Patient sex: F
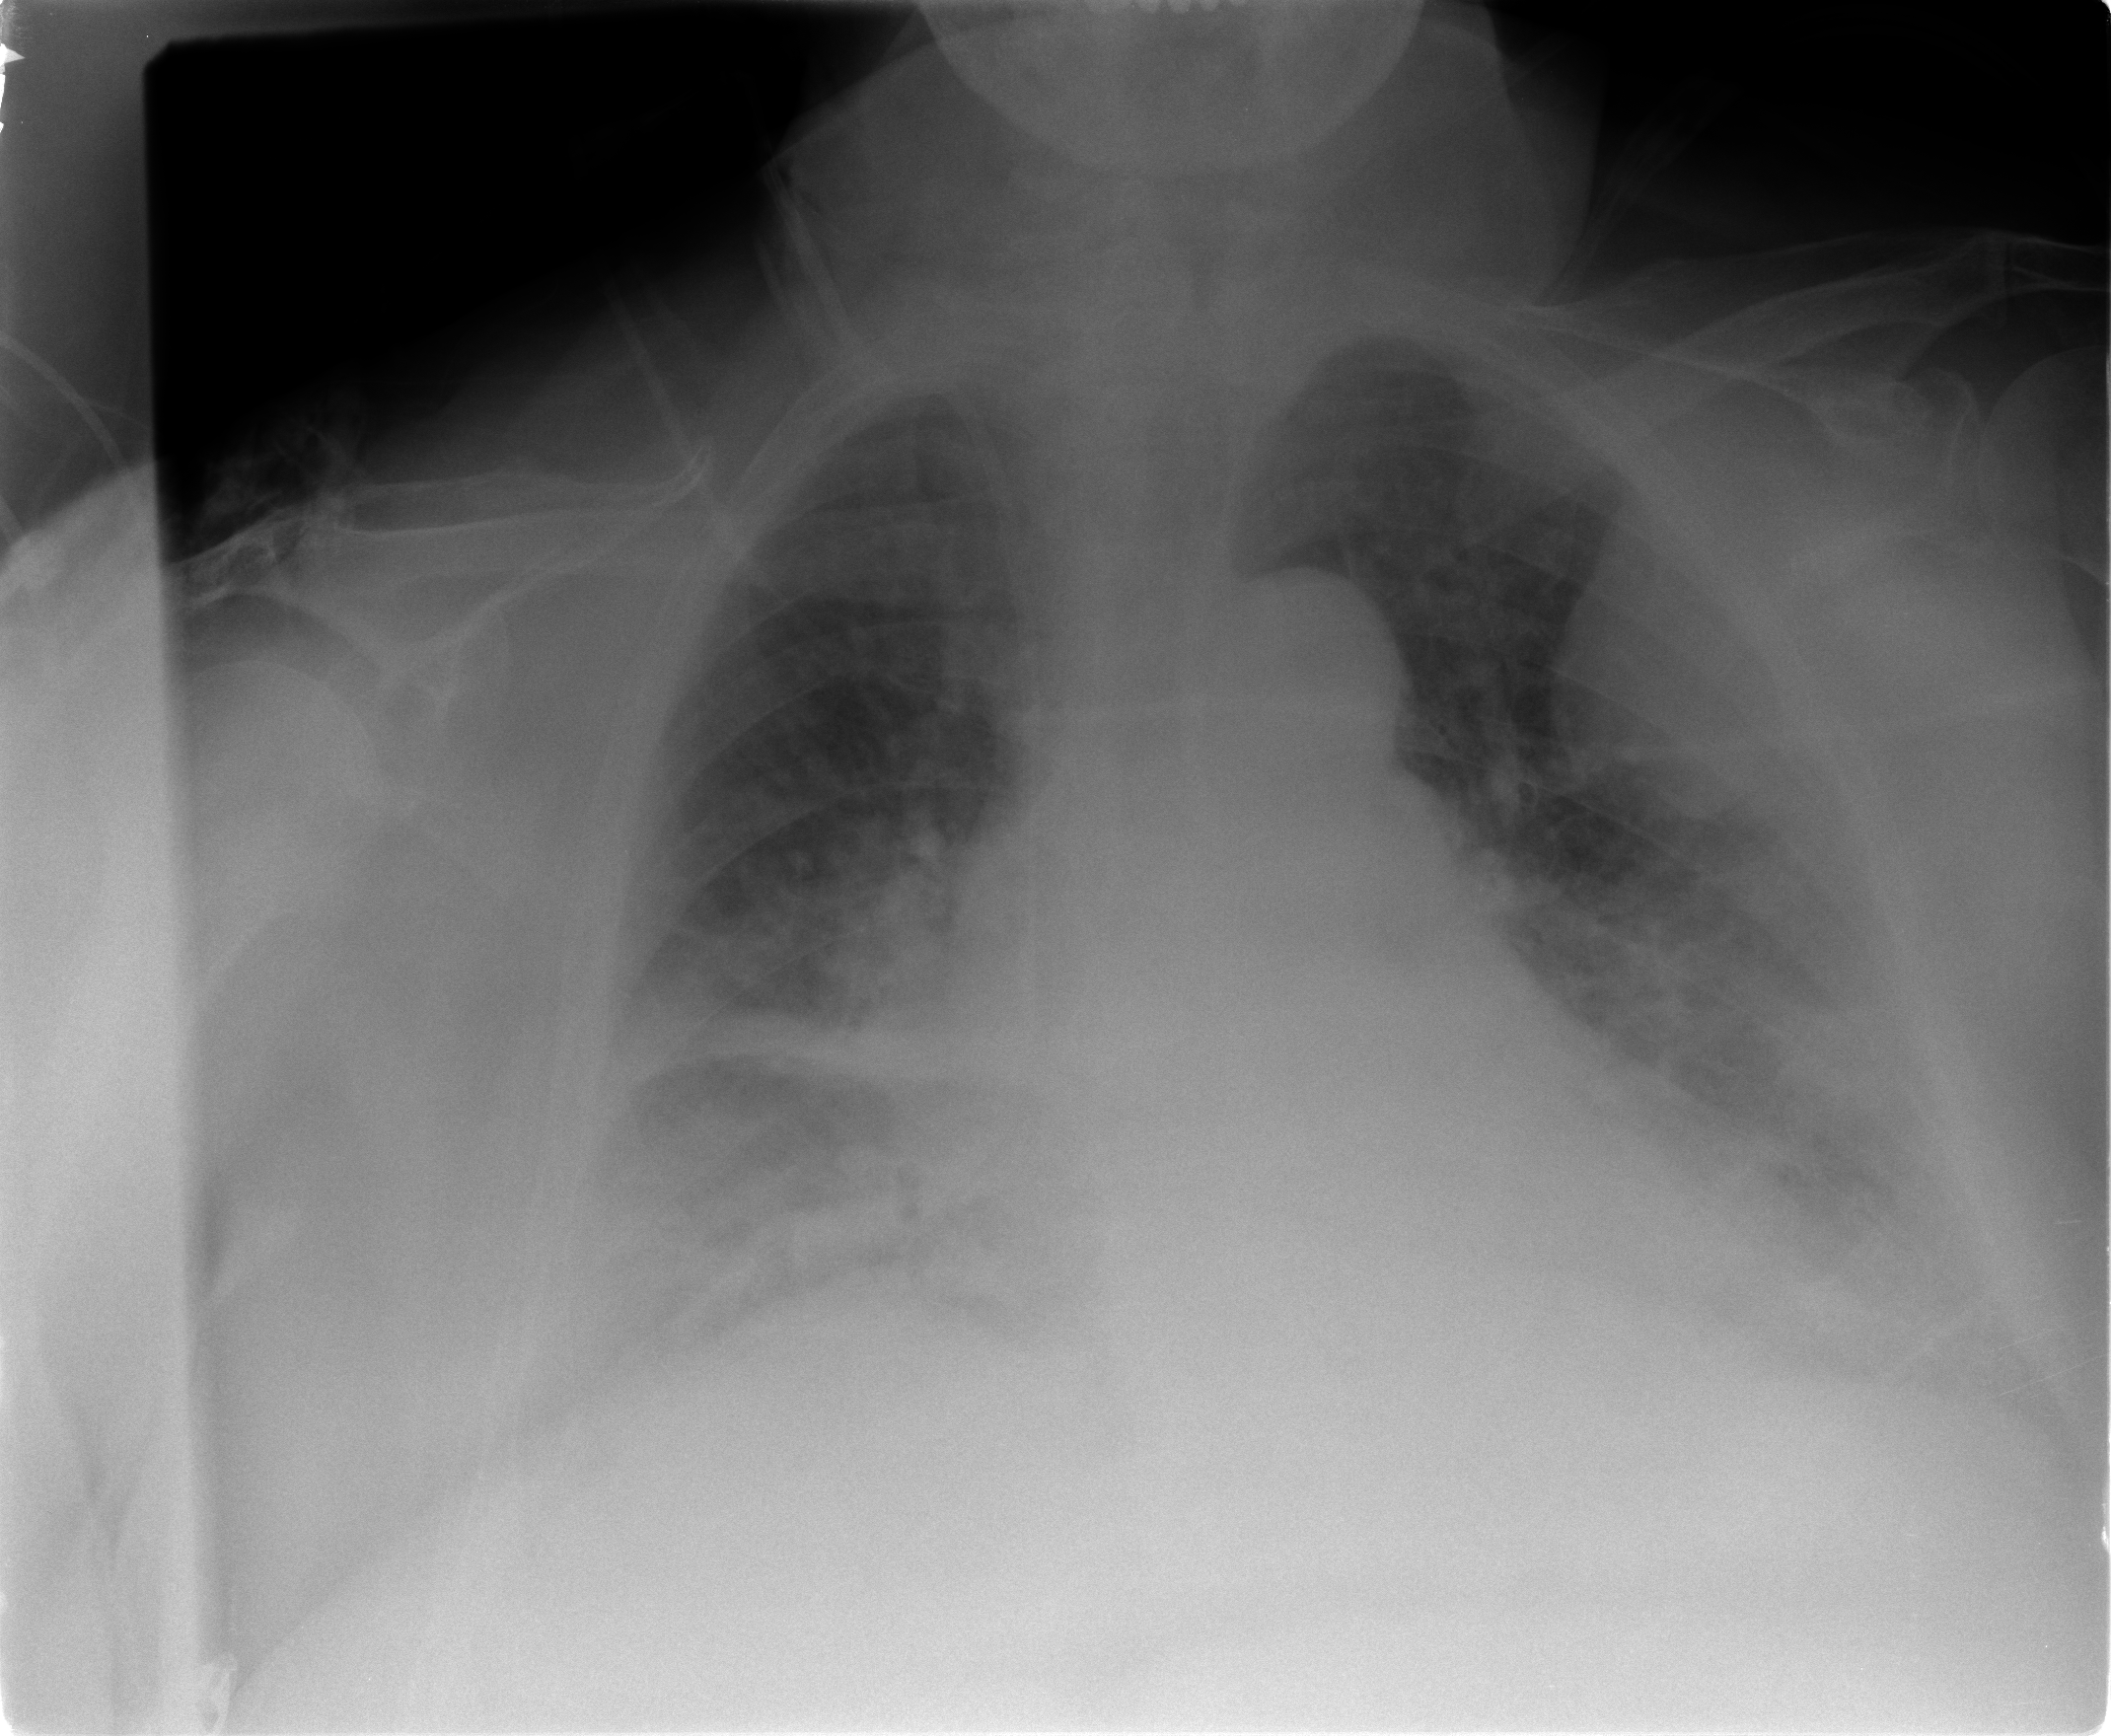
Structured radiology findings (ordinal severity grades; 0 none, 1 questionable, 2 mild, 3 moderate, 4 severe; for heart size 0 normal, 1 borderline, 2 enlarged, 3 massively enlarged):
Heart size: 2
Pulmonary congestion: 2
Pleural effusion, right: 2
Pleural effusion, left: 2
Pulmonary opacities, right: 3
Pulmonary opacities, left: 2
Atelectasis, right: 3
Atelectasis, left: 2